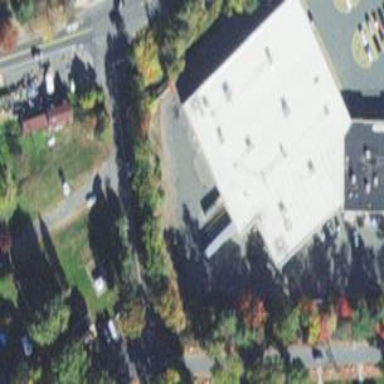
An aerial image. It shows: Retail building.